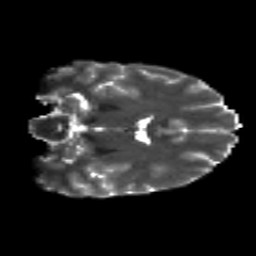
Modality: T2w
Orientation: coronal
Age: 23
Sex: female
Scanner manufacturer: siemens
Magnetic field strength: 3 T
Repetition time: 8.8 s
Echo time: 0.085 s